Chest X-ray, PA view. Patient: 61 years old, sex F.
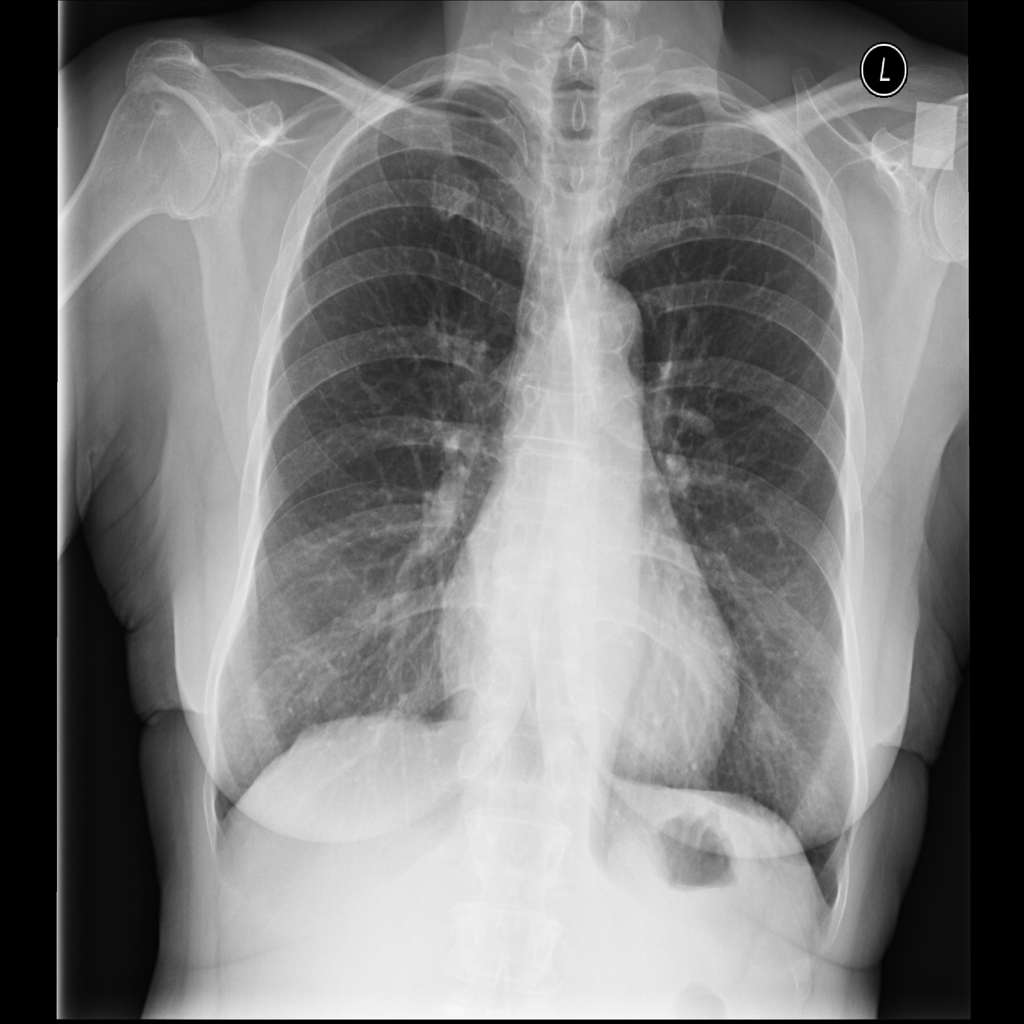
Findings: No Finding